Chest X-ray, AP view. Patient: 23 years old, sex F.
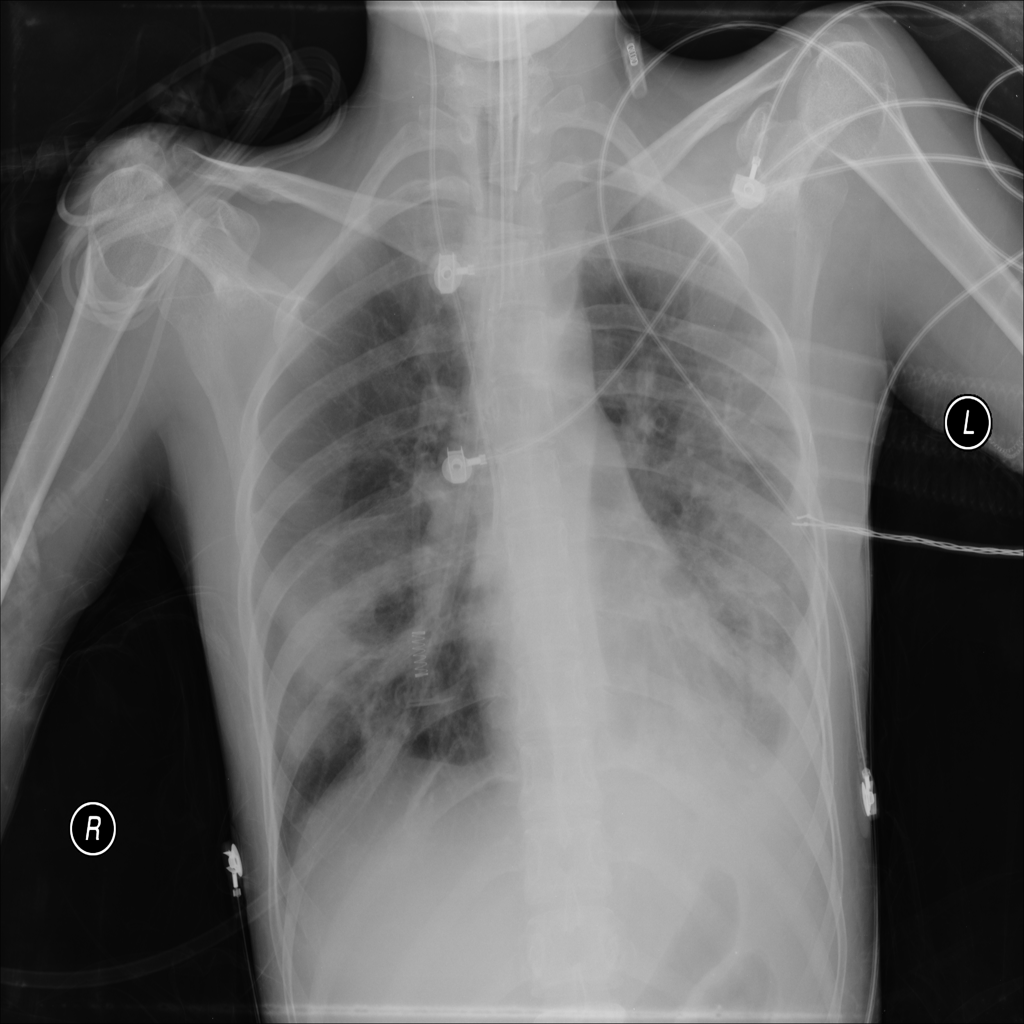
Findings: Effusion